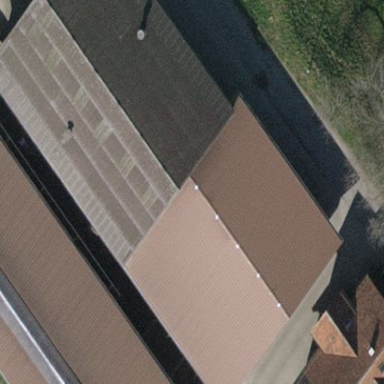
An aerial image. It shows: Shed.